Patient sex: F
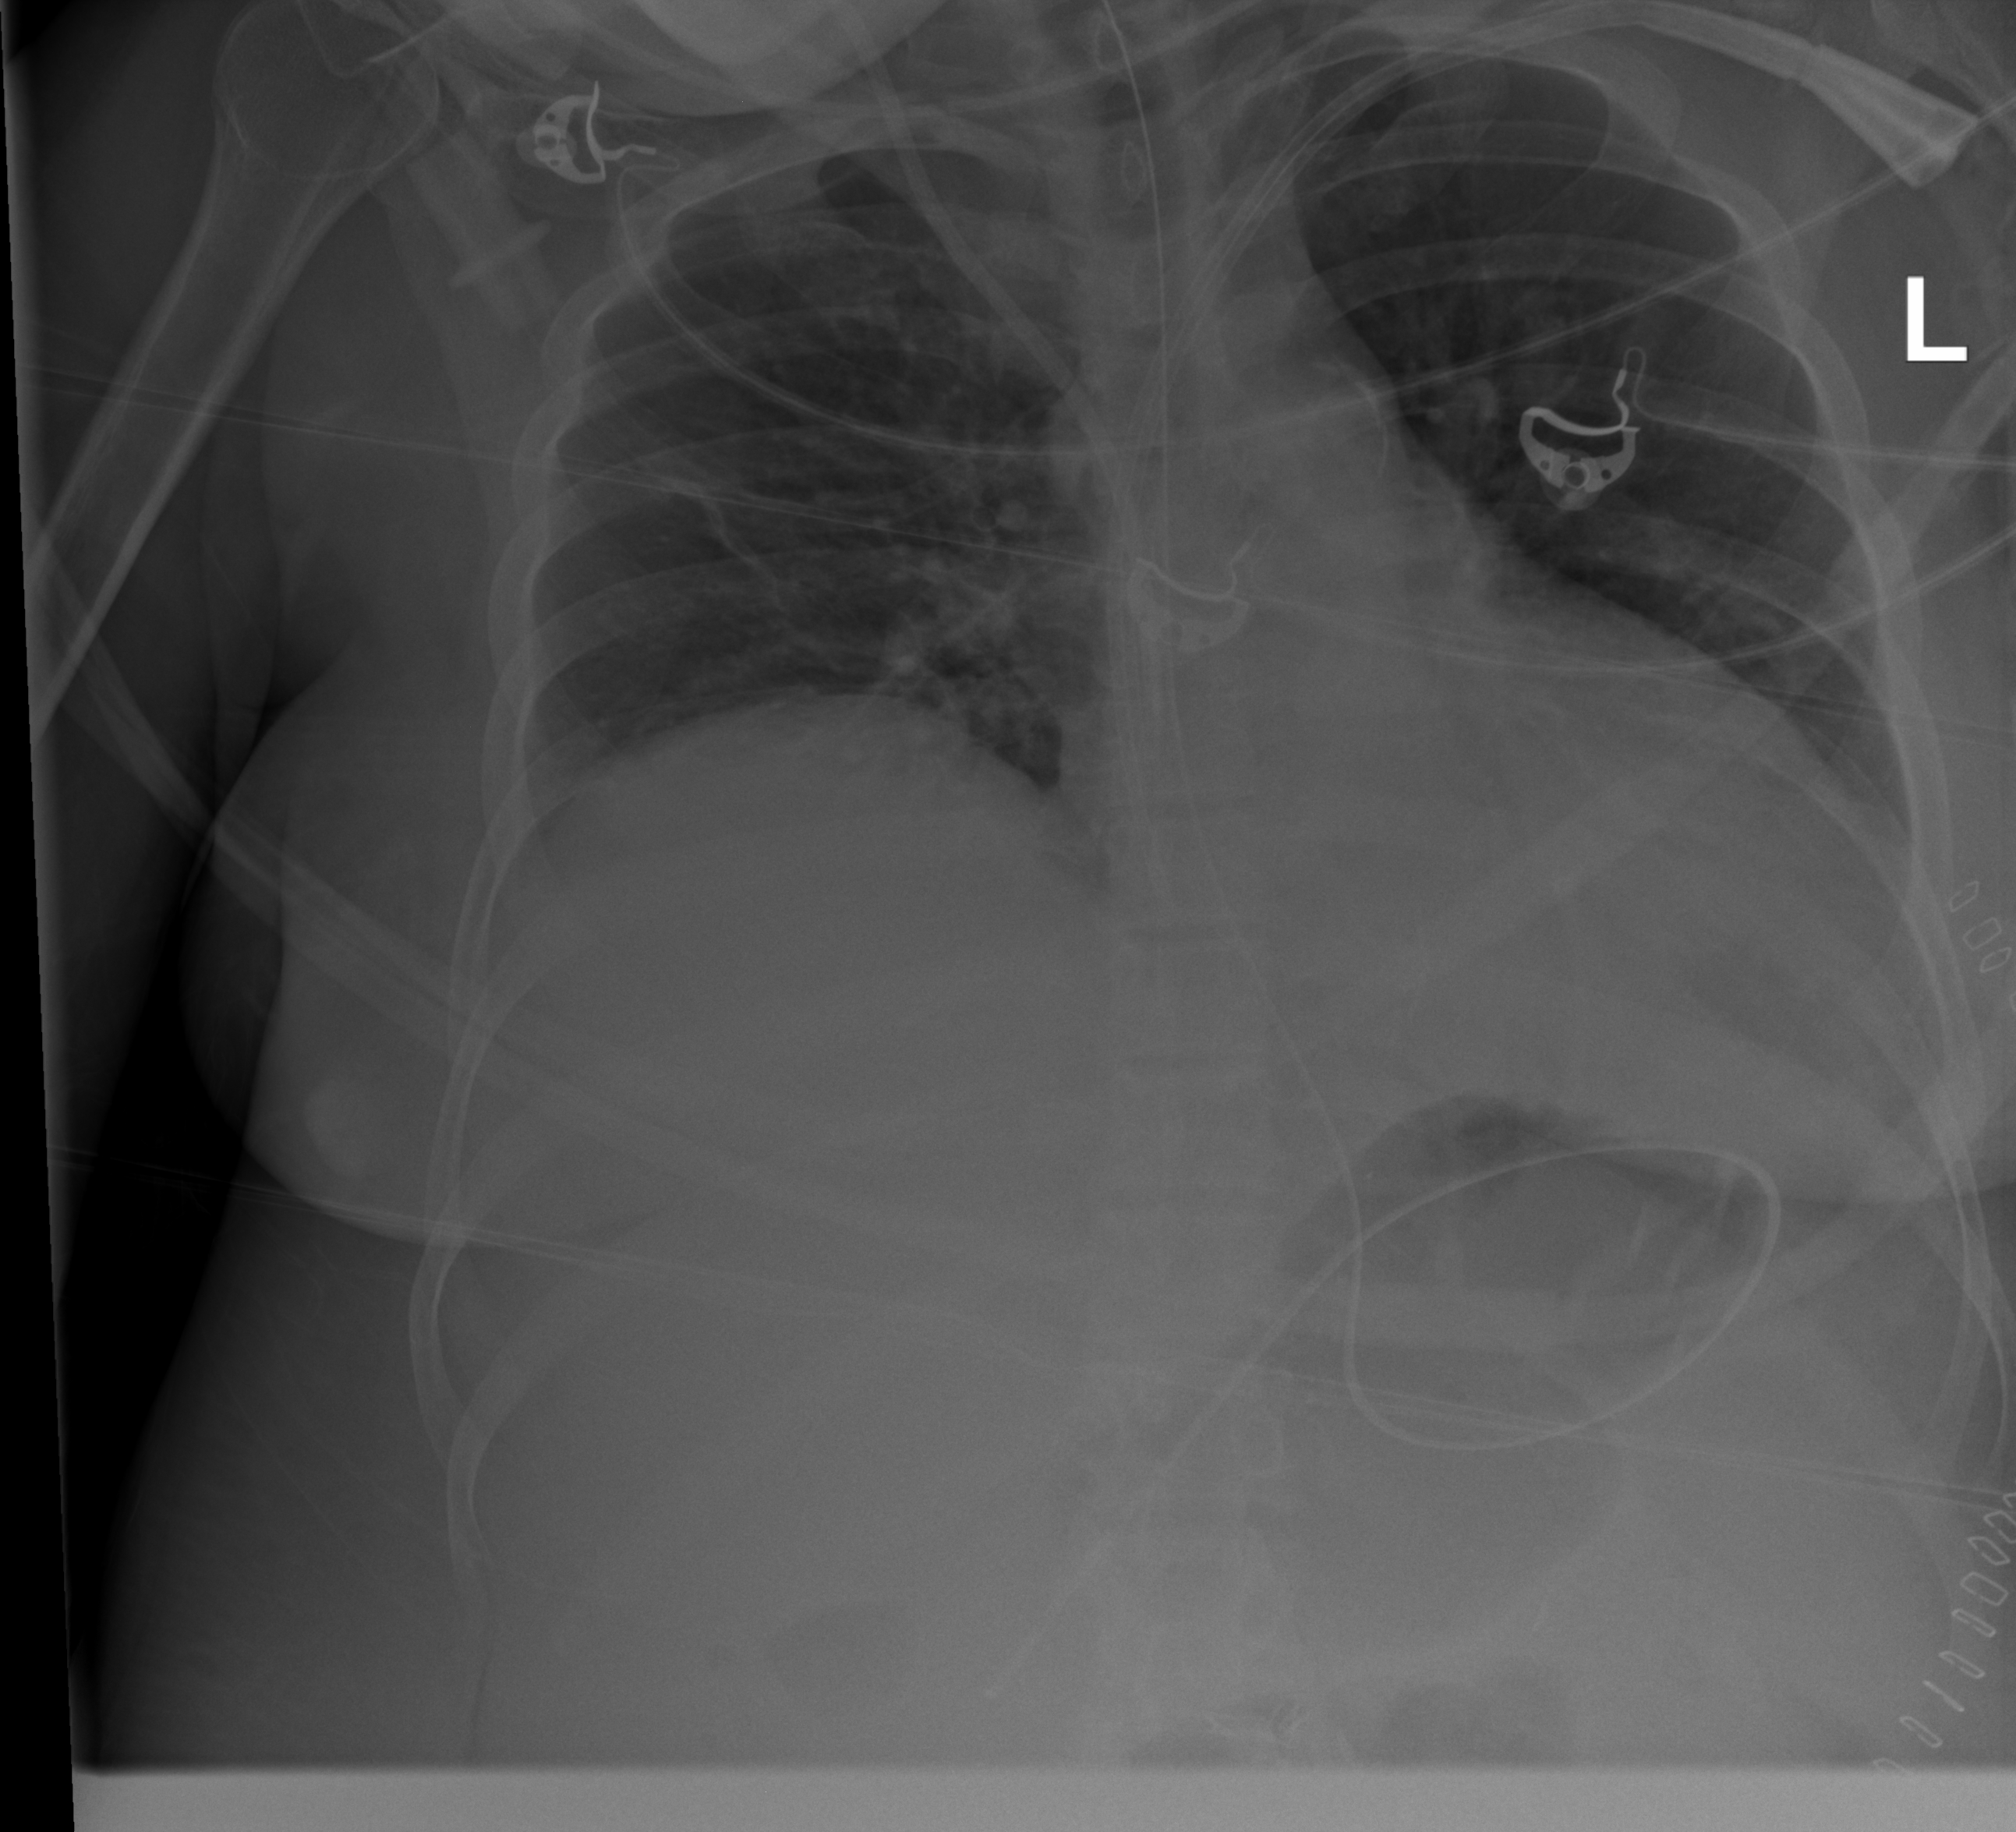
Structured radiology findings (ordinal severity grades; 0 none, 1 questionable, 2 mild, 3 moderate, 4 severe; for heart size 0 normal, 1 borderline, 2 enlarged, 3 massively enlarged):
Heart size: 2
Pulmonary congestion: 1
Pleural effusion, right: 0
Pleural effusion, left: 1
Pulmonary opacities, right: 0
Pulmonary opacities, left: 0
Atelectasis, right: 2
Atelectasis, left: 2